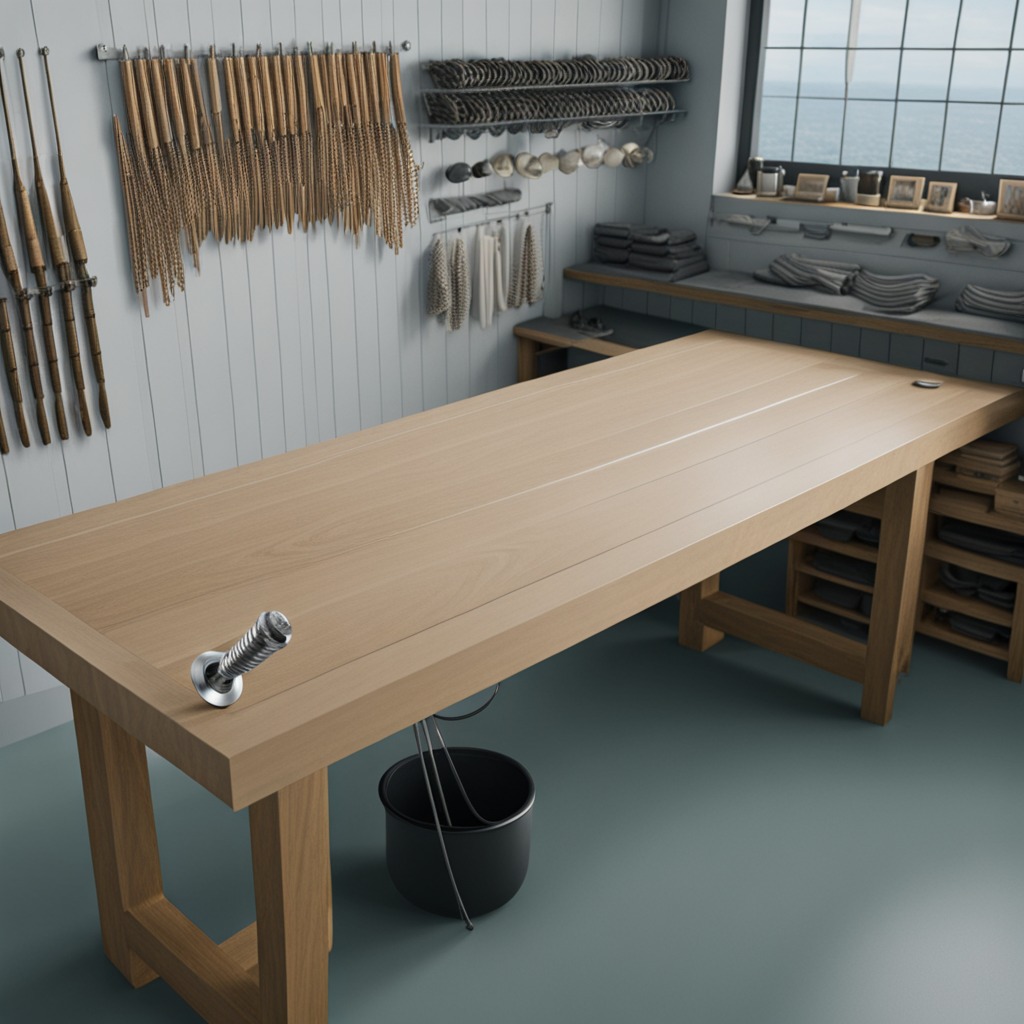
A metal screw is lying on a workbench inside a coastal fishing gear workshop.